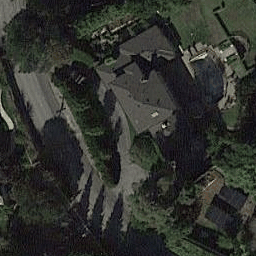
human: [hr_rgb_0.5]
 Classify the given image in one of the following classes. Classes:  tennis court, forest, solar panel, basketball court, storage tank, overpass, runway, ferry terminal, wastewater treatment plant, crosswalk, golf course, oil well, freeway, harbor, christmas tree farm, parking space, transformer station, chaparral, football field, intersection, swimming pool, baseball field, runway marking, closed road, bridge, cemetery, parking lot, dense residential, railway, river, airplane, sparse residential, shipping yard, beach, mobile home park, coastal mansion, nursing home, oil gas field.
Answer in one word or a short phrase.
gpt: sparse residential